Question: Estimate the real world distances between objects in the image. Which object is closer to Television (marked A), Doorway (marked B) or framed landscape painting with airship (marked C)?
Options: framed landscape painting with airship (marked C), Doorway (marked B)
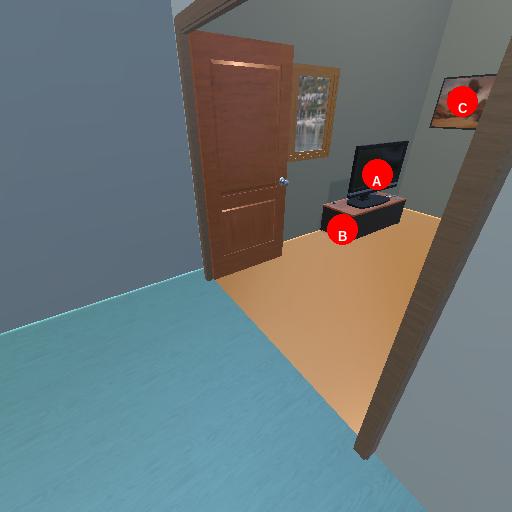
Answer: framed landscape painting with airship (marked C)